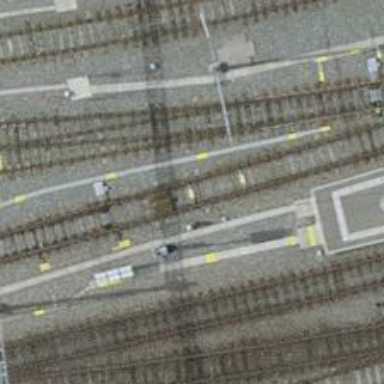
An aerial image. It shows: Single railway track with electrified contact line.